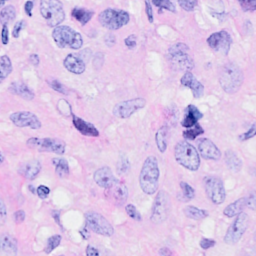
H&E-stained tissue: Breast